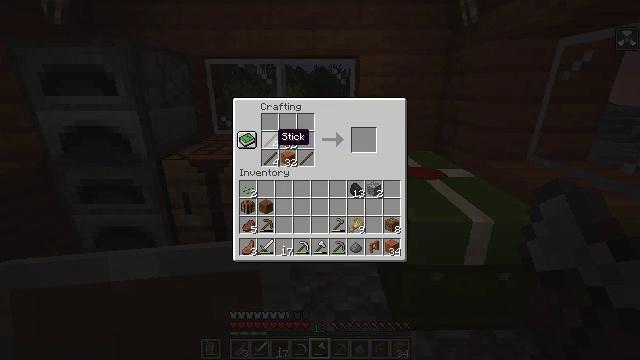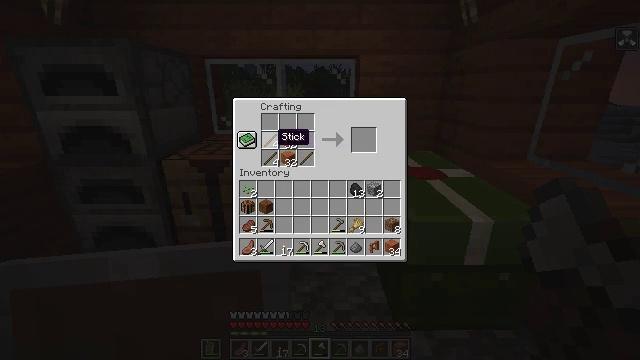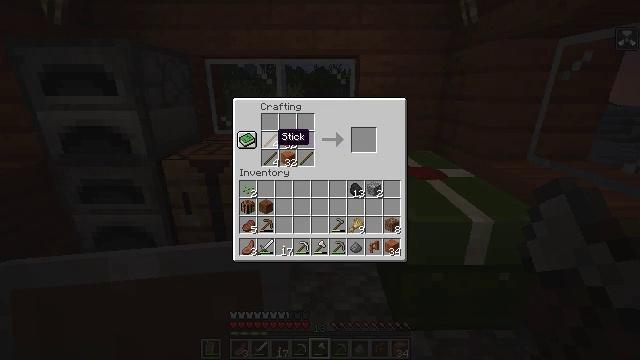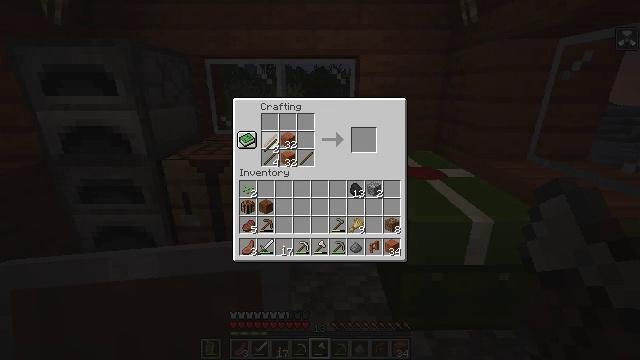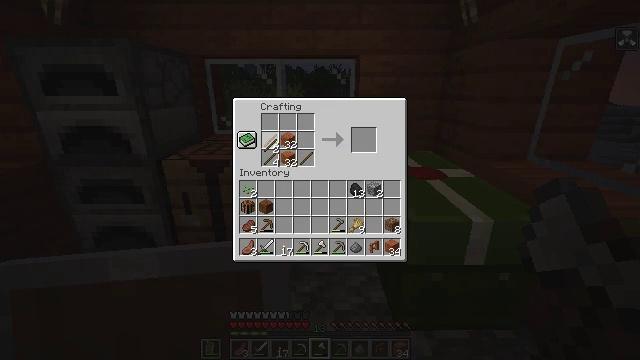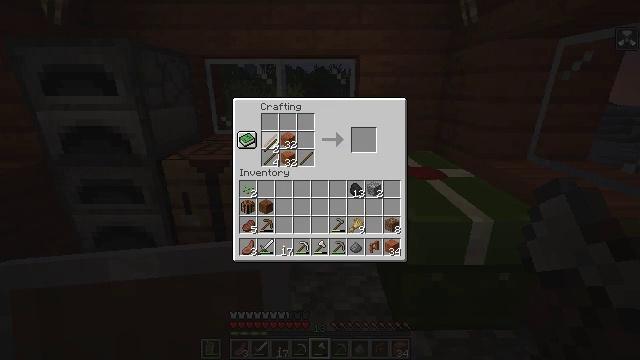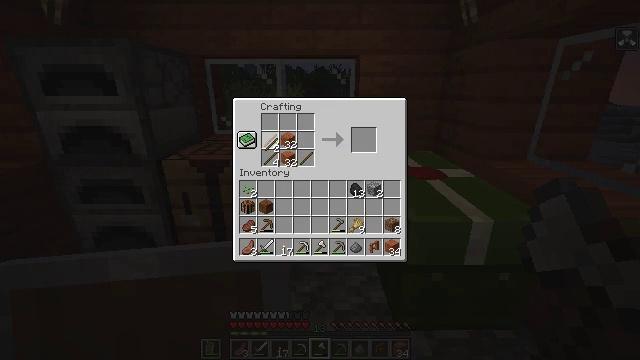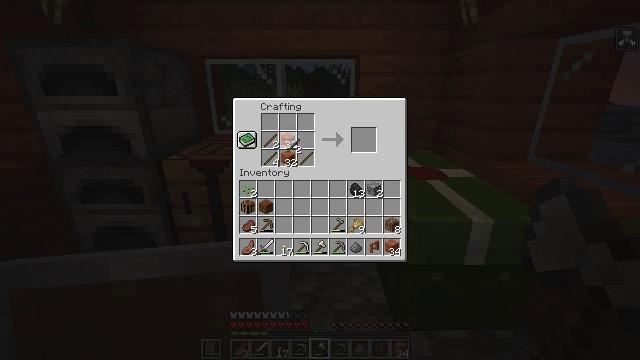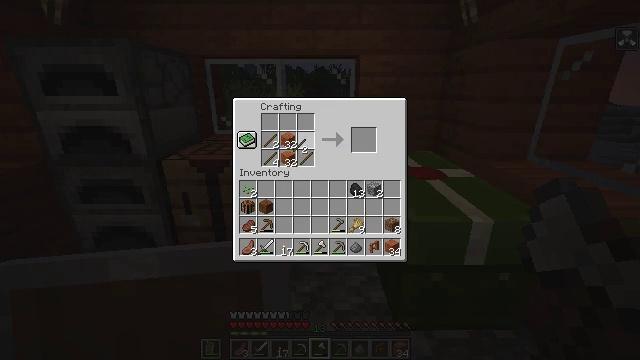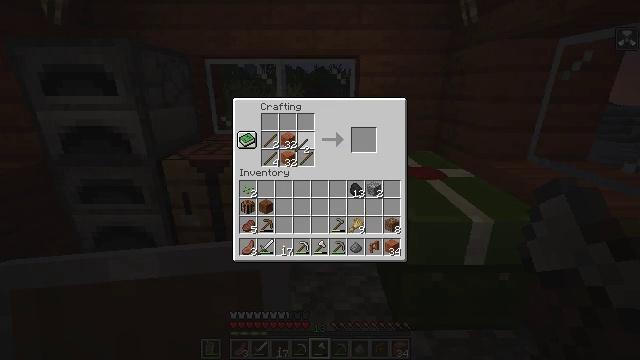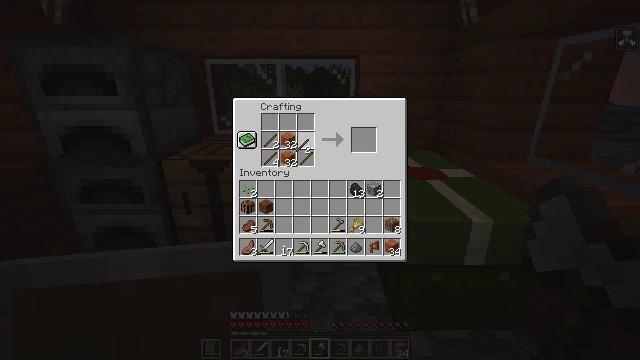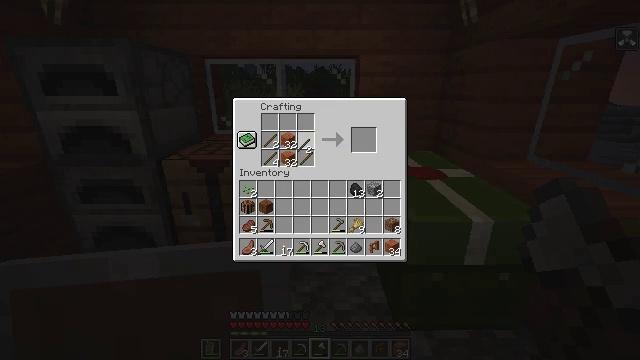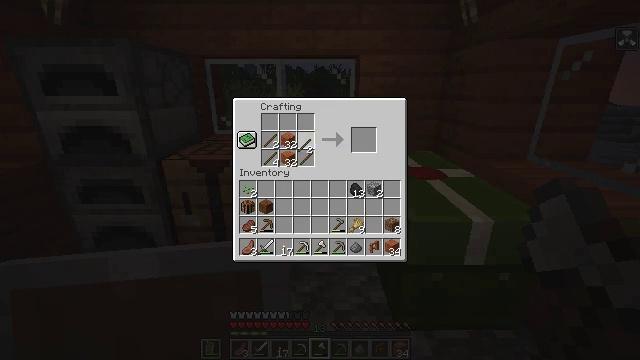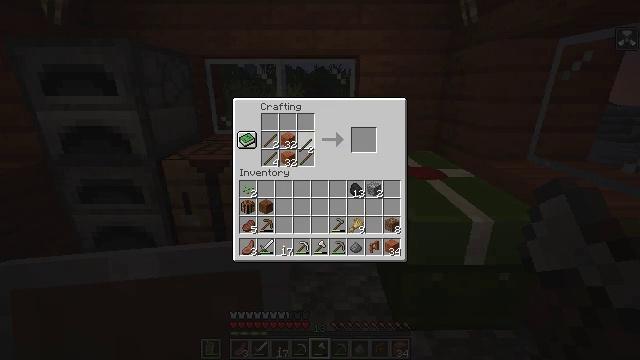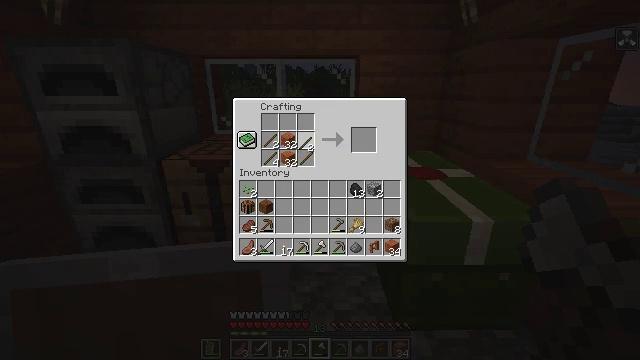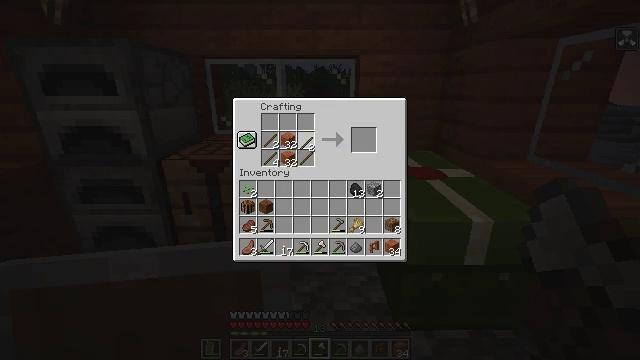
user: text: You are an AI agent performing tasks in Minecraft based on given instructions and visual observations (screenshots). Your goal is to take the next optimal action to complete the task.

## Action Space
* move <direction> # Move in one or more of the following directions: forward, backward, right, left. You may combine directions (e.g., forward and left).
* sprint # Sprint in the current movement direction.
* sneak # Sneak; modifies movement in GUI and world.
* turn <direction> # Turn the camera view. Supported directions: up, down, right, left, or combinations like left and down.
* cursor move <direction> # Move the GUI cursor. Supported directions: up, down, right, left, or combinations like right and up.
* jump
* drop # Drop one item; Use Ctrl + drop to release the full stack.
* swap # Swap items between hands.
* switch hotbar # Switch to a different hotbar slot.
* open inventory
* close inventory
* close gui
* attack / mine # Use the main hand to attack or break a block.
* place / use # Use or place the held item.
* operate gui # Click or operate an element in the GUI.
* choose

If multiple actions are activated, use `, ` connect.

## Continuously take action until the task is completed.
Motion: motion action
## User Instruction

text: Combine acacia wood and sticks to craft an acacia fence gate.
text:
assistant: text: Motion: no_op
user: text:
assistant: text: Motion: no_op
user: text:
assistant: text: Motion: choose
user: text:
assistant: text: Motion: choose
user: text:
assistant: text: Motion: no_op
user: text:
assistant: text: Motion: no_op
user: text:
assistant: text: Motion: cursor move right
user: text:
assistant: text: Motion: no_op
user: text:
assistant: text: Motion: no_op
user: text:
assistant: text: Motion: no_op
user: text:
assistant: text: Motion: no_op
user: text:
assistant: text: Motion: no_op
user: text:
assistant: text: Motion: no_op
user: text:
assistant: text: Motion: no_op
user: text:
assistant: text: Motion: operate gui
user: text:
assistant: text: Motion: operate gui
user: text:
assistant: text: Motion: operate gui
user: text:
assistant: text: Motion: no_op
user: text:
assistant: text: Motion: no_op
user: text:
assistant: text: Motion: cursor move right
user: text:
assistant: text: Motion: cursor move right
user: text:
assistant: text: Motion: no_op
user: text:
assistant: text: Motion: no_op
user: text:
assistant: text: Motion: no_op
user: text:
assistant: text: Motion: no_op
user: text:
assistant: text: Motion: sneak
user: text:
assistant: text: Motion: sneak
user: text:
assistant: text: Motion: sneak
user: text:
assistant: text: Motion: sneak
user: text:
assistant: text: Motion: sneak